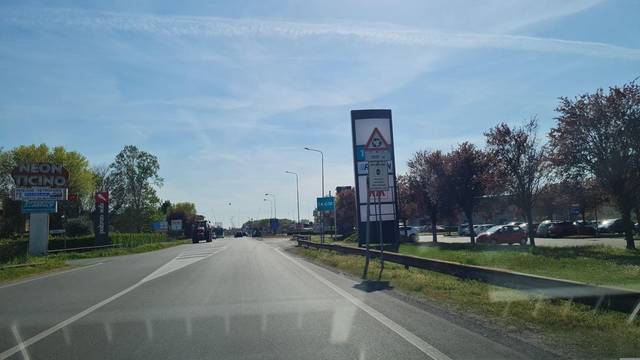
Region: Italy
Coordinates: 45.165, 9.138